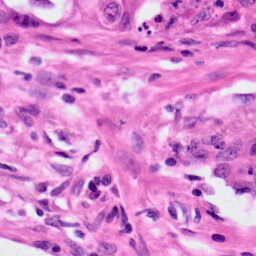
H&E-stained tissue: Lung